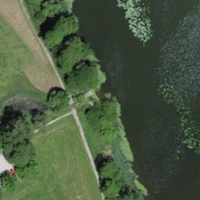
EUNIS habitat code: 52
Species observed at this site:
Phalacrocorax carbo
Nuphar lutea
Euonymus europaeus
Nasturtium officinale
Prunus padus
Pica pica
Prunus spinosa
Felis catus
Accipiter nisus
Filipendula ulmaria